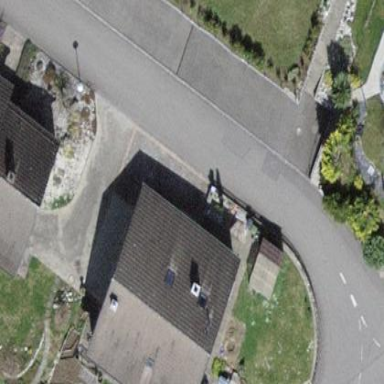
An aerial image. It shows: Simple and straightforward house.